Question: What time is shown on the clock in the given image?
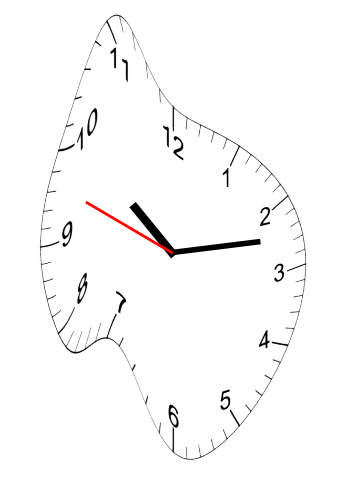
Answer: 10:12:48